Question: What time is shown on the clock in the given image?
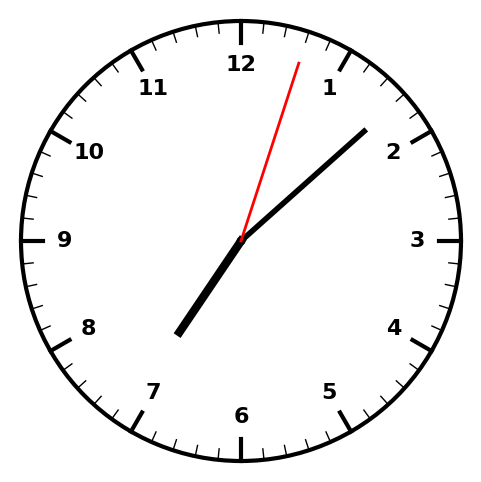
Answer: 07:08:03